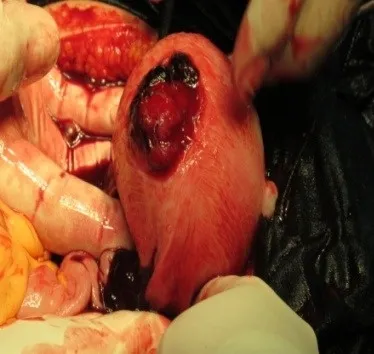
Placental implantation site.
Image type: medical_photograph (other_medical_photograph)